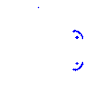
Particle: proton